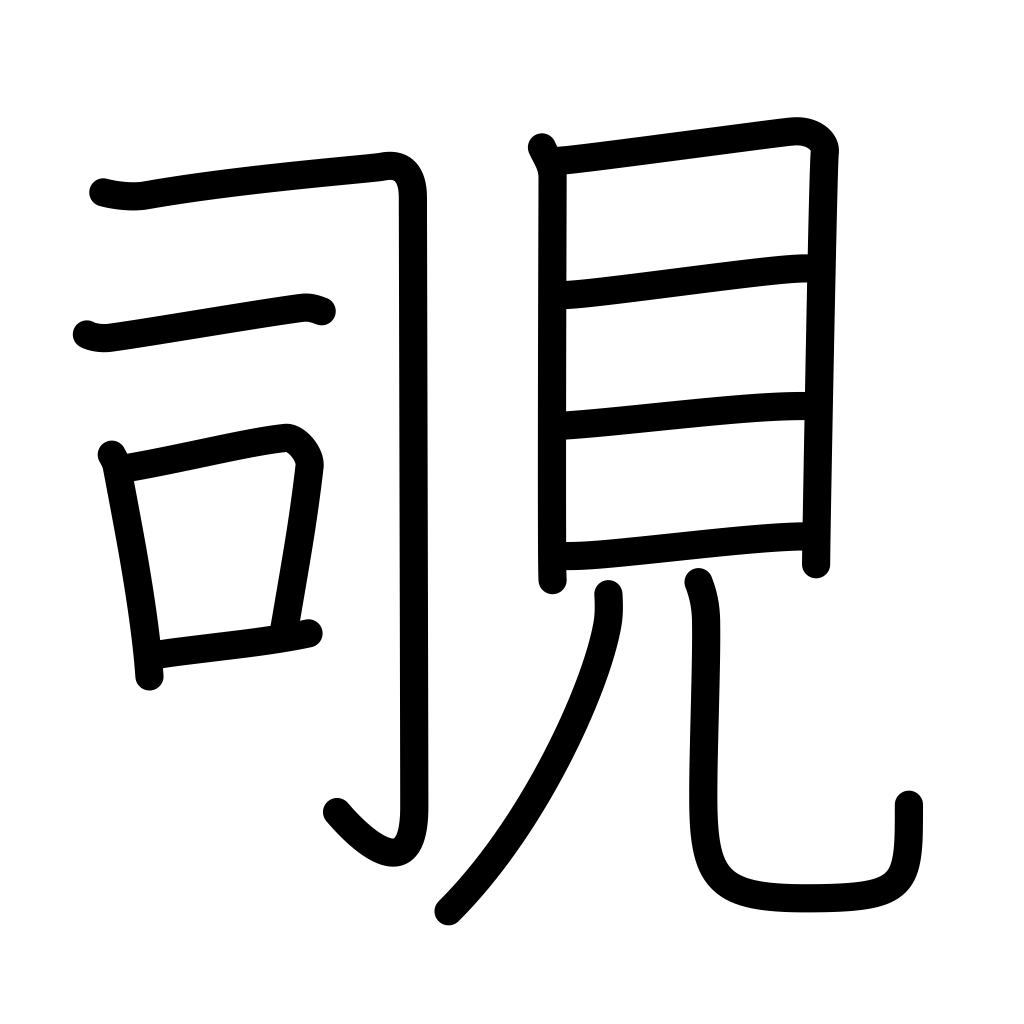
Meaning: peep, peek, come in sight